Question: It was my assumption that the finally block always gets executed as long as the program is running. However, in this console app, the finally block does not seem to get executed.
'''
using System;
using System.Collections.Generic;
using System.Linq;
using System.Text;
using System.Threading.Tasks;
namespace ConsoleApplication1
{
class Program
{
static void Main(string[] args)
{
try
{
throw new Exception();
}
finally
{
Console.WriteLine("finally");
}
}
}
}
'''
Output

Note: When the exception was thrown, windows askmed me if I wanted to end the appliation, I said 'Yes.'
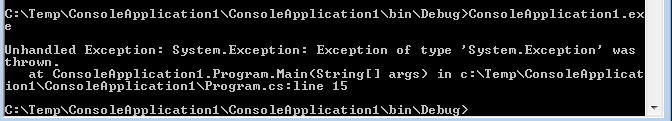
Answer: When you get the "ConsoleApplication1" has stopped responding, you have two choices.

If you press cancel, the unhandled exception is allowed to continue until eventually the application is terminated. This allows the 'finally' block to execute. If you do not press cancel then <URL> halts the process, collects a minidump and then terminates the application. This means the 'finally' block is not executed.
Alternatively, if you handle the exception in a higher method you will definitely see the 'finally' block. For example:
'''
static void unhandled()
{
try
{
throw new Exception();
}
finally
{
Console.WriteLine("finally");
}
}
static void Main(string[] args)
{
AppDomain.CurrentDomain.UnhandledException += UnhandledExceptionTrapper;
try
{
unhandled();
}
catch ( Exception )
{
// squash it
}
}
'''
Always gives the output "finally"